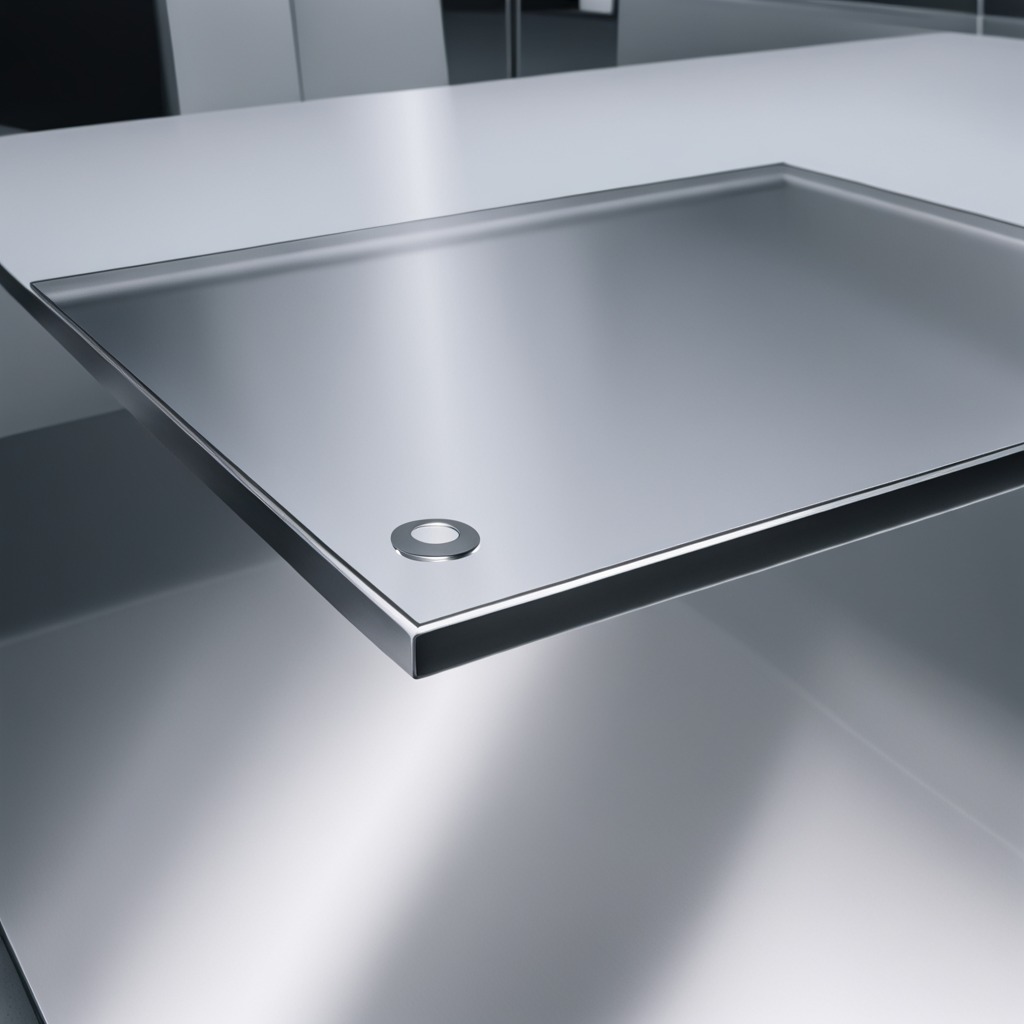
A flat metal washer lies on a stainless steel table in a high-end prototyping lab.